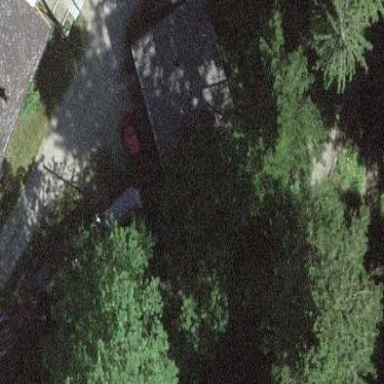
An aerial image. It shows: Shed.